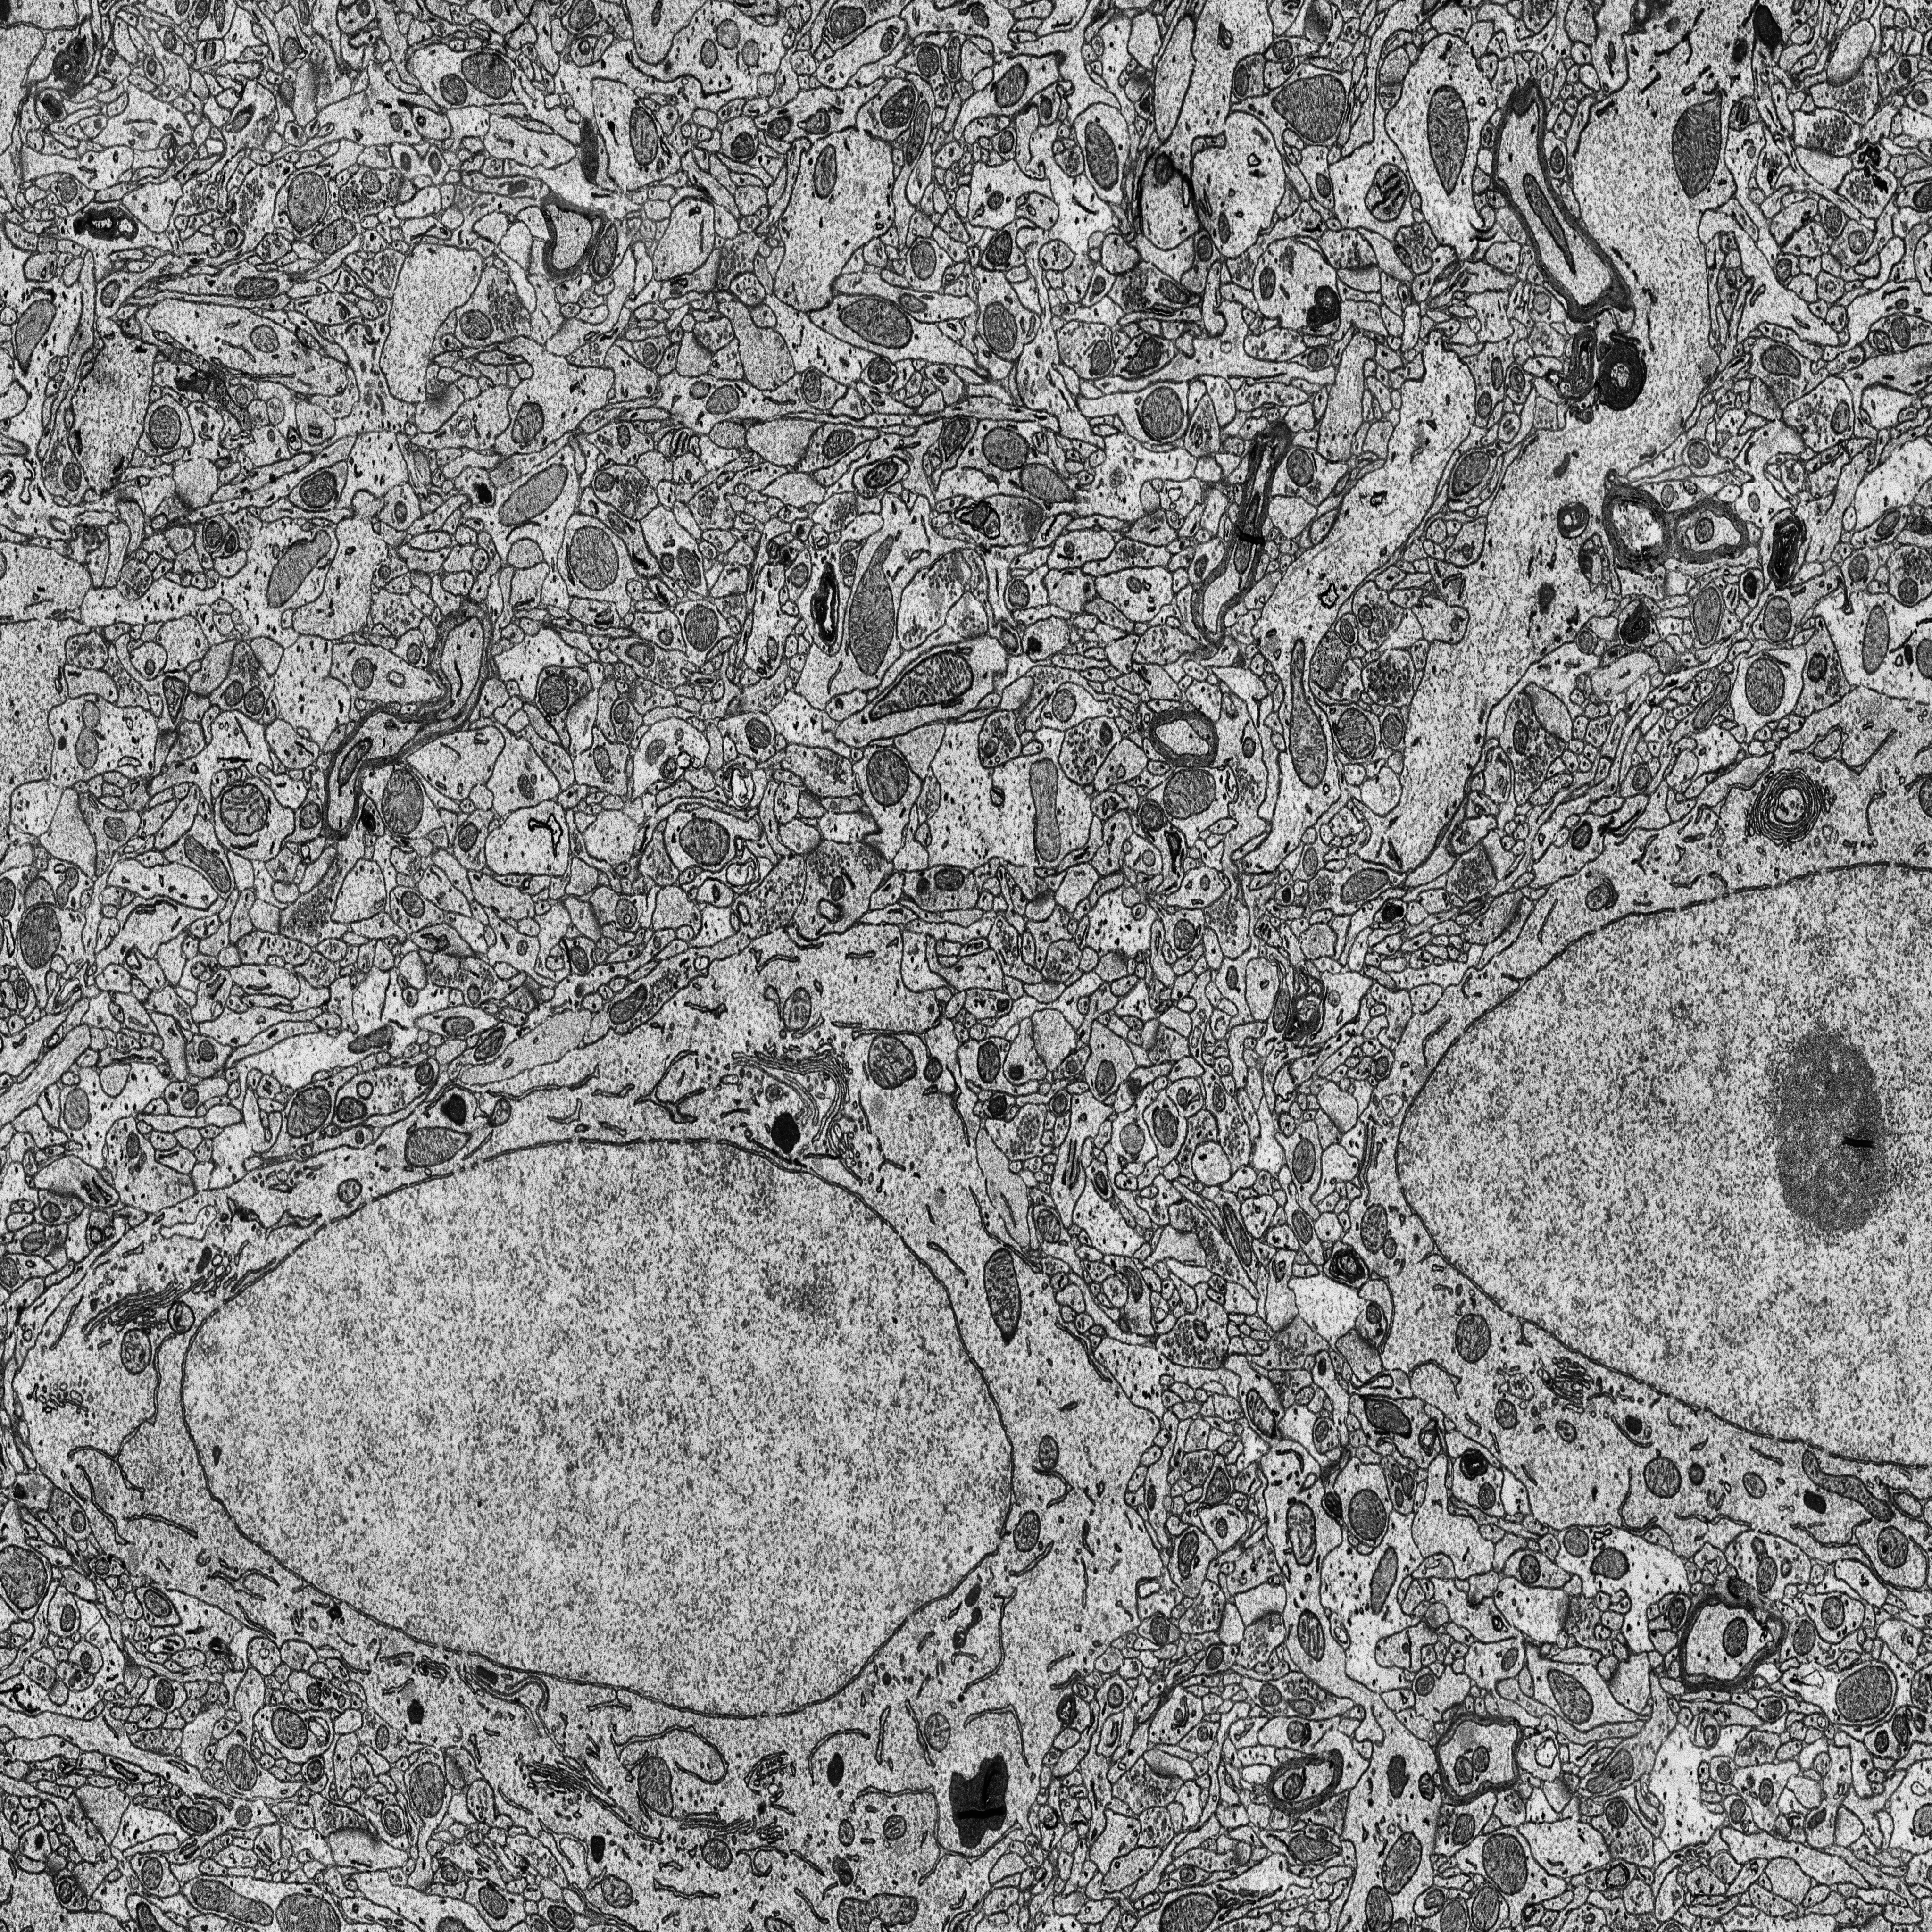
Electron microscopy slice of rat cortex tissue
Slice depth (z): 316
Mitochondria instances in slice: 378